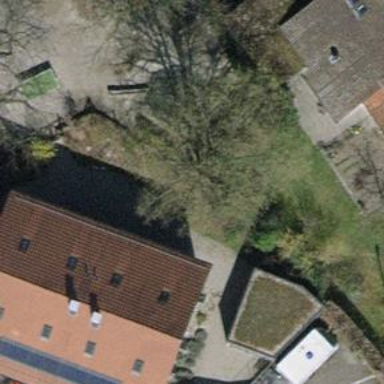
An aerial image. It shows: Building with tile roof.